Question: I am experiencing an interesting problem with a NULL value in the following table:
'''
CREATE TABLE dbo.STAFF (
staffID int PRIMARY KEY NOT NULL,
lastname varchar(50) NULL,
firstname varchar(50) NULL,
pay money NULL,
supervisorID int NULL
)
INSERT INTO STAFF (staffID, lastname, firstname, pay, supervisorID)
VALUES (1, 'Smith', 'John', 60000, NULL),
(2,'Jones', 'Bridget', 13000, 1),
(3,'Robinson', 'Smokey', 14000, 1),
(4, 'Vedder', 'Eddie', 13000, 3),
(5, 'Almighty', 'Bruce', 12000, 2),
(6, 'Addington', 'Jane', 11000, 2),
(7, 'Hogan', 'Hulk', 10000, 3),
(8, 'Jackson', 'Jacky', 15000, 2),
(9, 'Samuelson', 'Sammy', 14400, 1)
;
'''
When I run this query the first row isnt returned and it seems it is being ignored because of the null value. Why does this not work. I assume it is something to do with the NULL value in a CASE statement within a self-join? I am really interested as to why this wont work.
'''
SELECT (a.firstname + ' ' + a.lastname) AS "Employee Name",
CASE
WHEN a.supervisorID IS NOT NULL THEN (b.firstname + ' ' + b.lastname)
ELSE 'No supervisor'
END AS "supervisor Name"
FROM dbo.STAFF a, dbo.STAFF b
WHERE a supervisorID= b.staffID;
'''

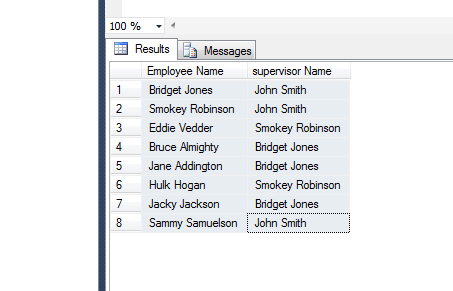
Answer: You have to use a LEFT JOIN. I think if join type isn't give INNER JOIN is default.